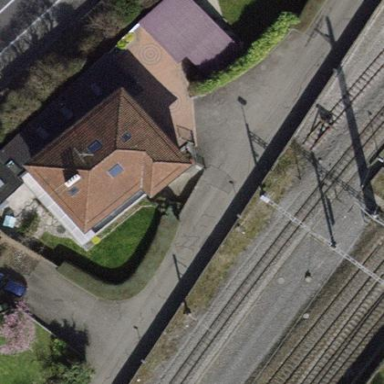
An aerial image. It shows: Detached building.